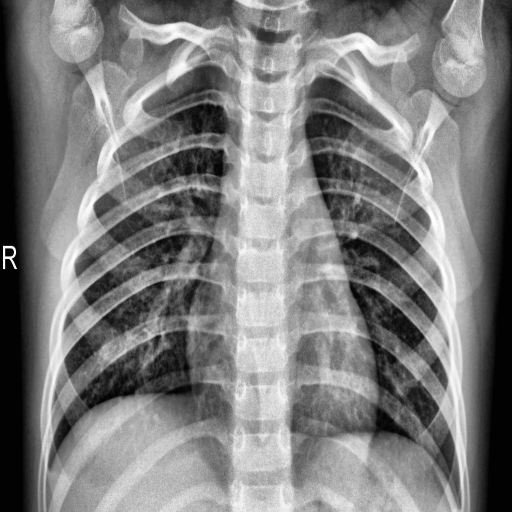
Finding: NORMAL